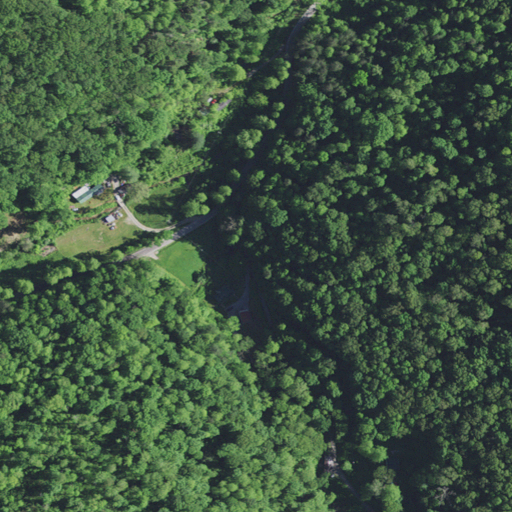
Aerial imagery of valley in Kentucky named Wilson Hollow containing deciduous forest, open development, mixed forest, low intensity development, and medium intensity development